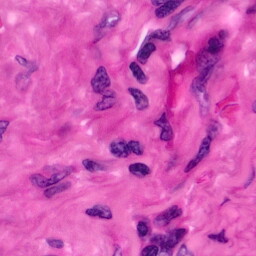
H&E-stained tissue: Pancreatic